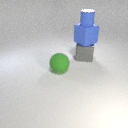
small blue rubber cylinder above large gray metal cube